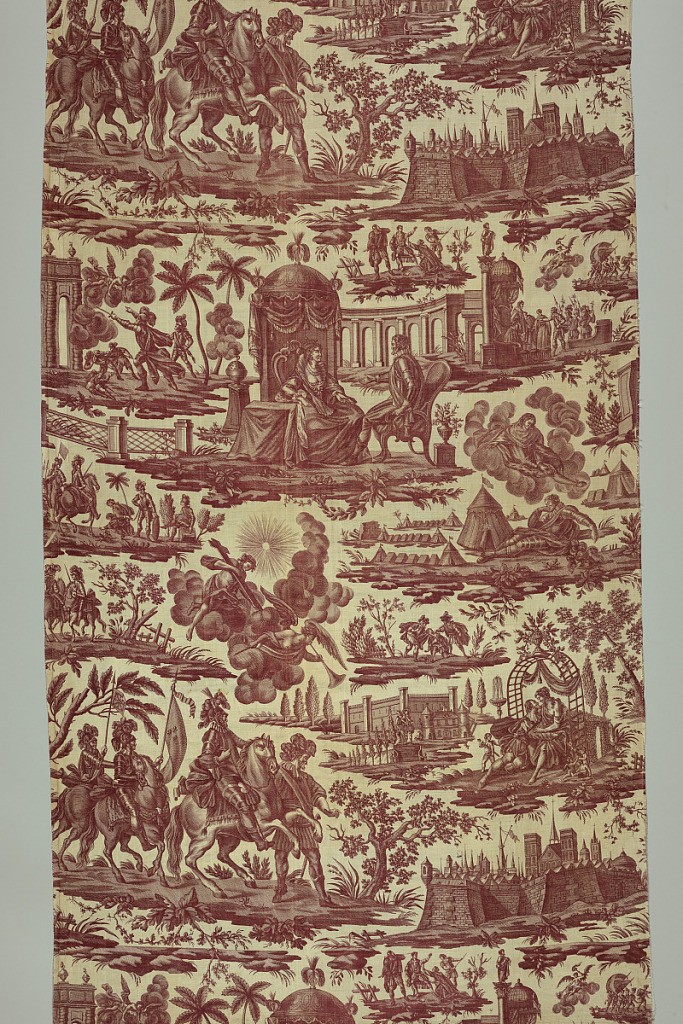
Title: Textile
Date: early 19th century
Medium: cotton Technique: printed by engraved copper plate on plain weave foundation
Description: Several scenes illustrating episodes in the life of Henri IV, including battle scenes, amorous scenes and a building with the horseshoe staircase at Fontainebleau. In brown (sepia) on white.